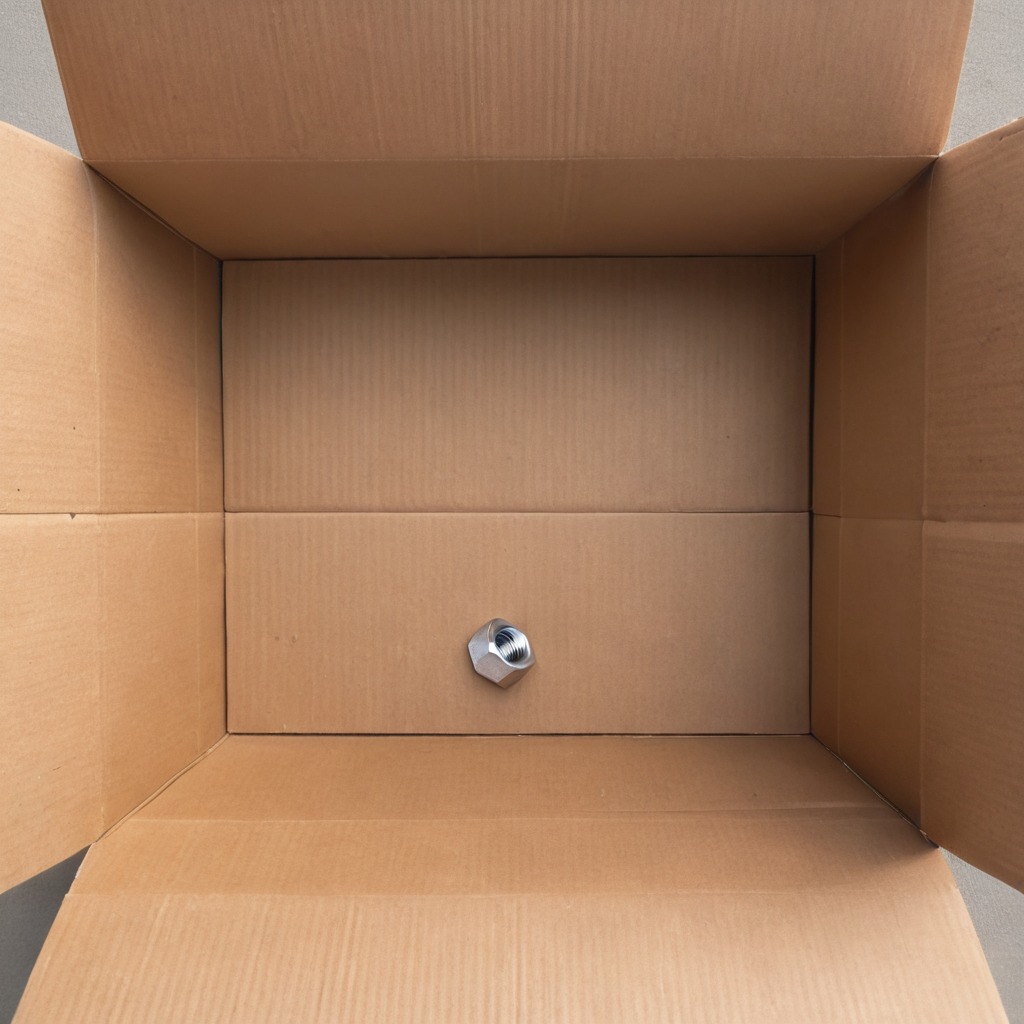
A metal nut is lying on the cardboard box surface.